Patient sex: F
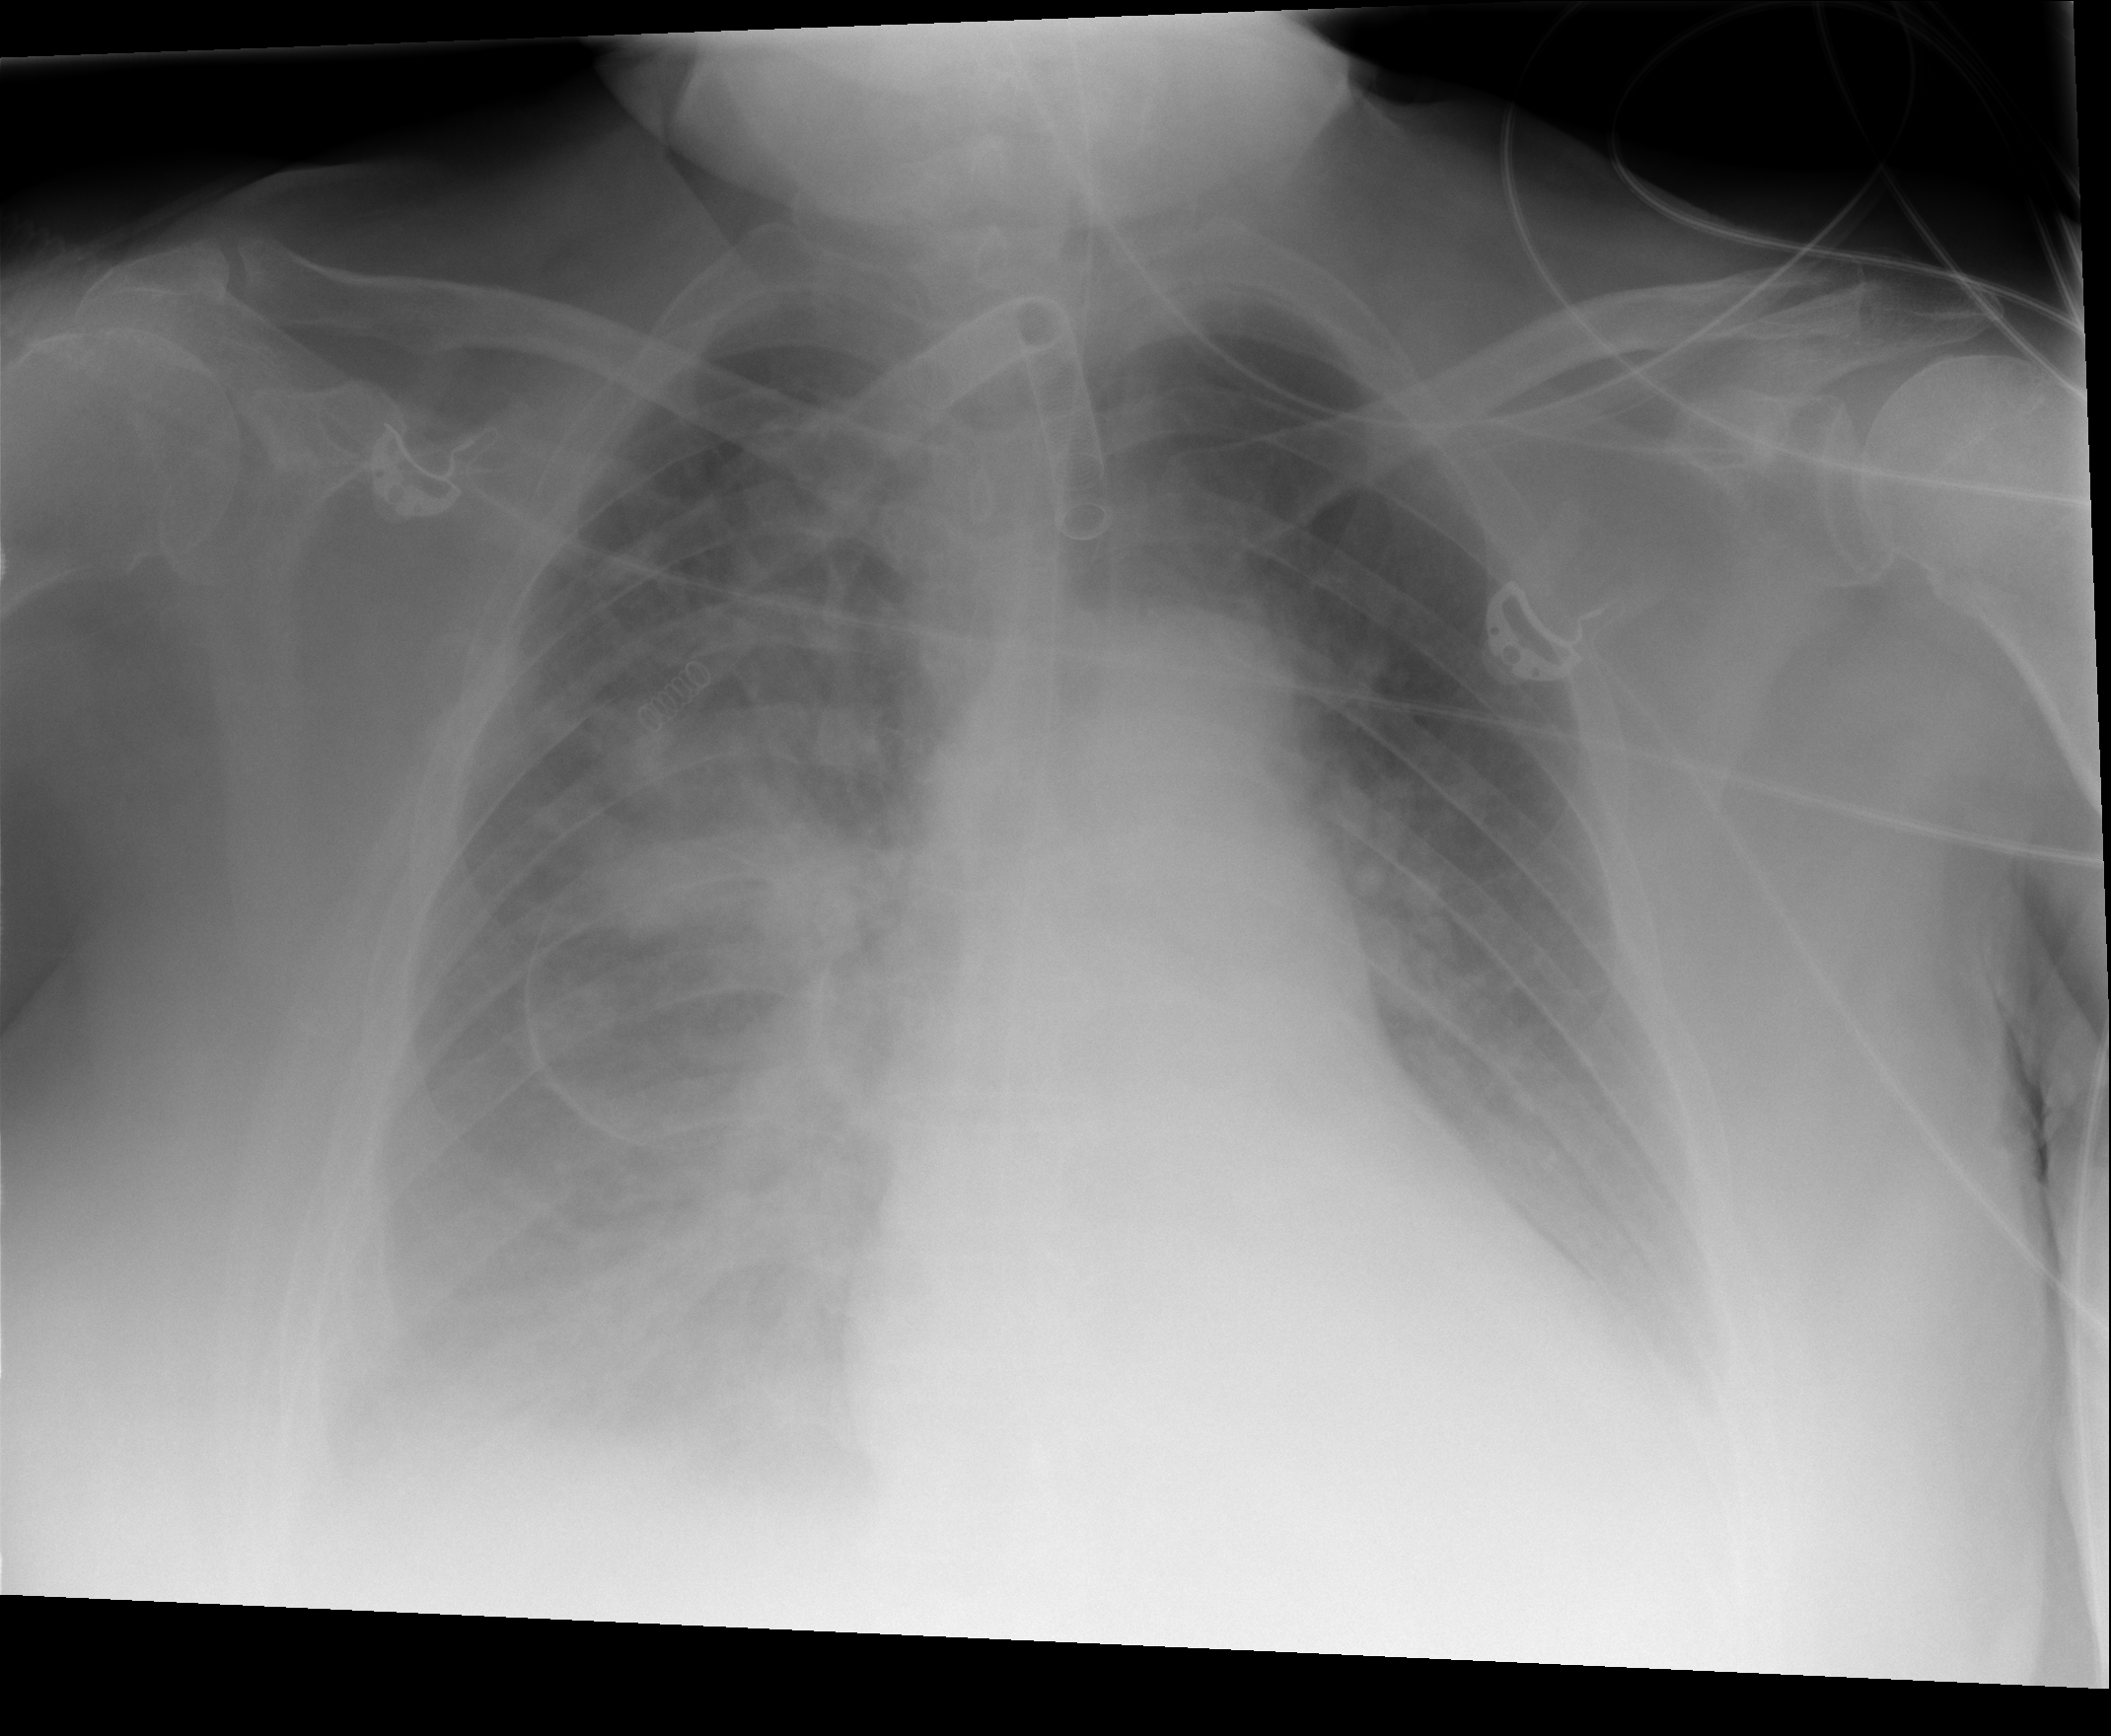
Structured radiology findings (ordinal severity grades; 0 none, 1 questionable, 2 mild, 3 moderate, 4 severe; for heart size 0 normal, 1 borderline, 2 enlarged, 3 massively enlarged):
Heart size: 1
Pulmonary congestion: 3
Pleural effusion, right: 2
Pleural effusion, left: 2
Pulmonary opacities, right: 3
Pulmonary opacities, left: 2
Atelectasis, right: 3
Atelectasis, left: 3